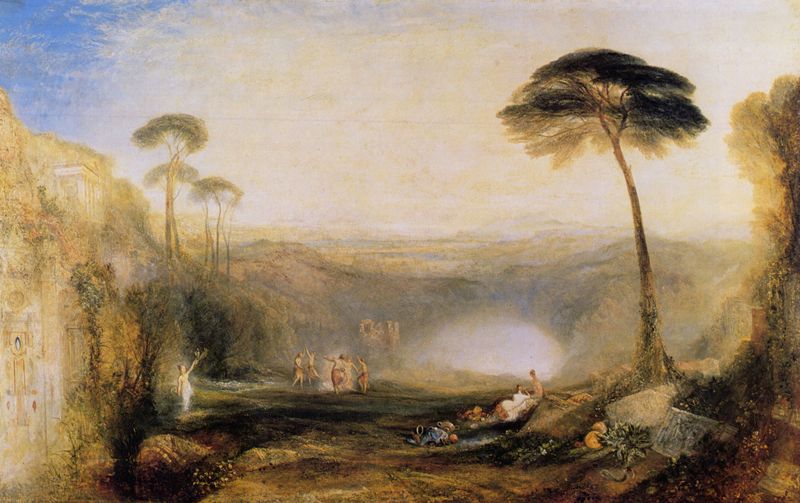
Titel: Der goldene Zweig
Künstler: William Turner
Standort: London
Institution: Tate Gallery
Schlagwörter: akt, baum, berg, blau, dunkel, felsen, gemälde, hand, himmel, körper, mann, meer, nackt, schatten, wasser, weiß, wolken, baden, baumstämme, bäume, frauen, gelb, grün, landschaft, menschen, mädchen, ocker, sand, see, ufer, äste, braun, frau, grau, hell, kleid, kleider, licht, männer, schwarz, ausblick, gebäude, gras, wiese, wolke, beige, fest, tanz, architektur, arm, arme, mensch, stein, weit, hände, ast, baumstamm, erde, horizont, hügel, morgen, natur, weite, busch, büsche, sonne, boden, gold, kind, personen, person, pflanze, pflanzen, tanzen, tal, anhöhe, kinder, kreis, garten, vase, relief, sommer, ruhe, liegen, ruhen, abhang, berge, hitze, sonnenlicht, dunst, nebel, schlucht, idylle, pause, picknick, rast, figuren, fluß, romantik, turner, palme, baumkrone, baumkronen, unscharf, paradies, palast, idyll, geschirr, ruinen, mythologie, tanzende, verschwommen, romantisch, satyr, nymphe, rinde, nymphen, eden, fröhlich, pinien, tempel, pinie, arkadien, piknick, reigen, rasten, diana, piknik, platanen, william, william turner, steintafel, arkadisch, pflanzn, talkessel, total, totale, tanzend, pinienbaum, lichung, klassisich, m"neaden, mäneaden, meneade, meneaden, mäneade